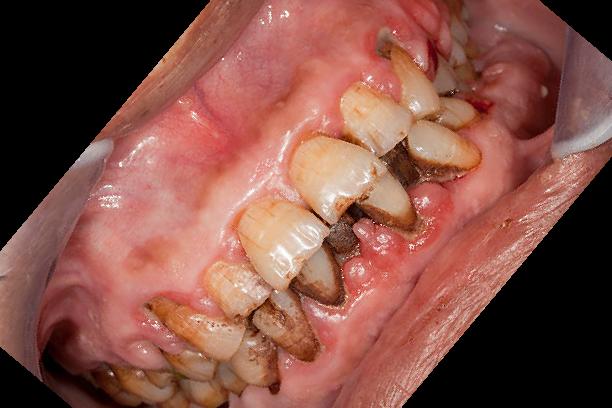
Condition: Gingivitis